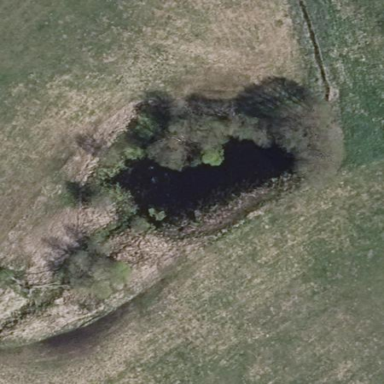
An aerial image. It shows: Pond with natural water.